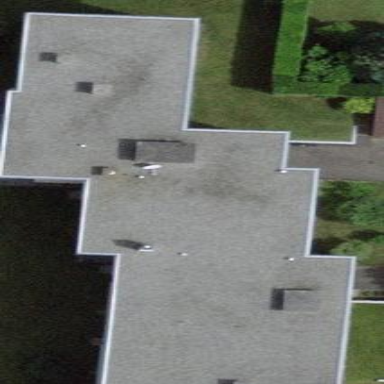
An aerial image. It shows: Building with apartments and flat roof.